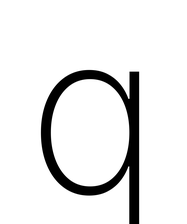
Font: Inter_ExtraLight